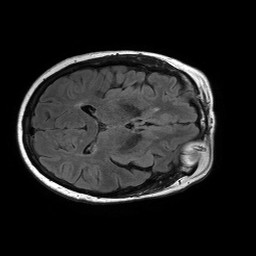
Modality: FLAIR
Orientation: axial
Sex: female
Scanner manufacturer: philips
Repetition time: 11 s
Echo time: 0.125 s